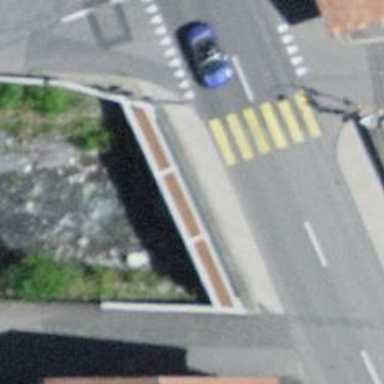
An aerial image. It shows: Uncontrolled road crossing.